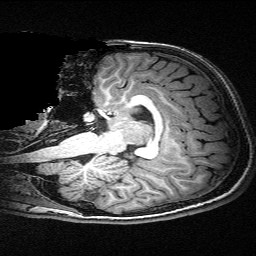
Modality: T1w
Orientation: sagittal
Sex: female
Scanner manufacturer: siemens
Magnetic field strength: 3 T
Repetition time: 2.3 s
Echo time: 0.00336 s